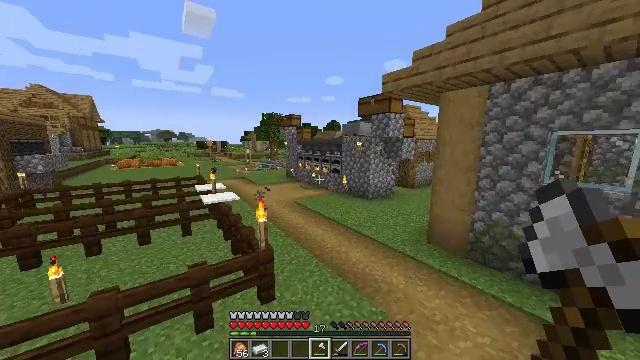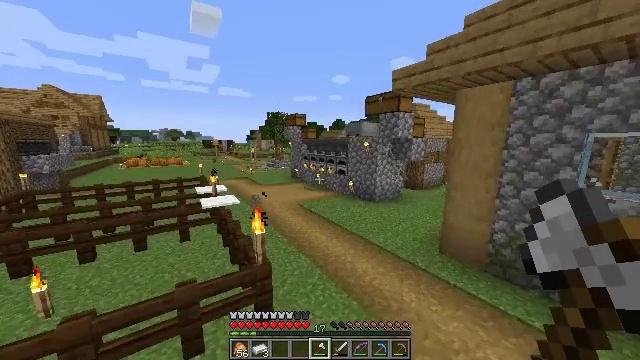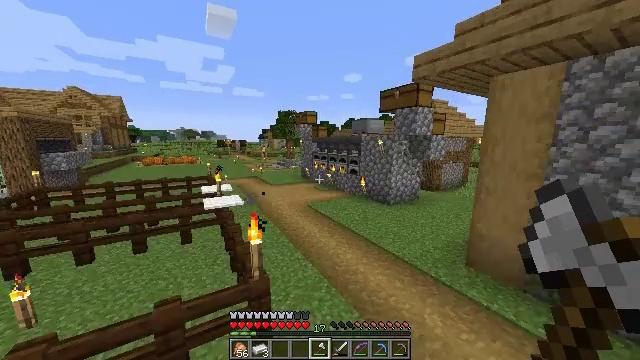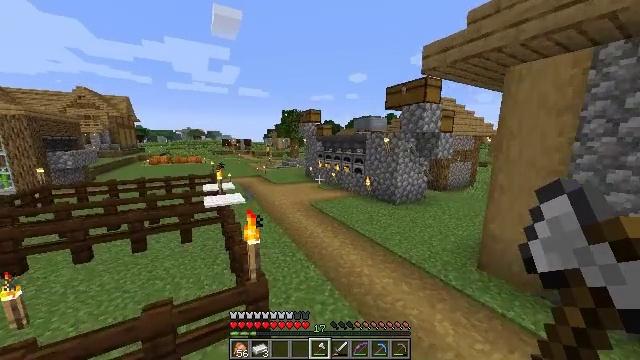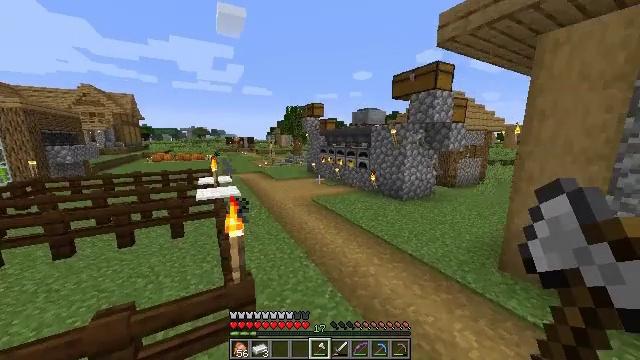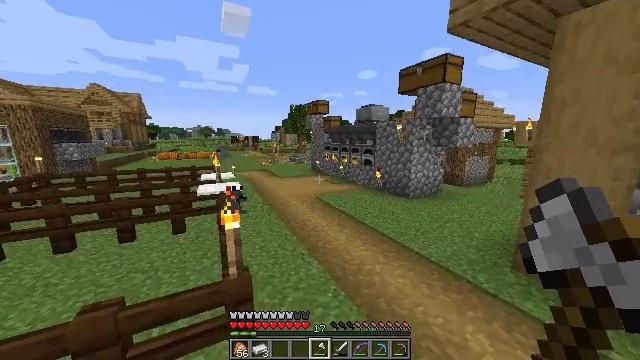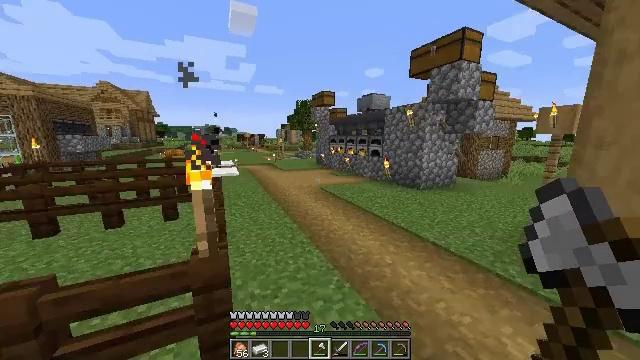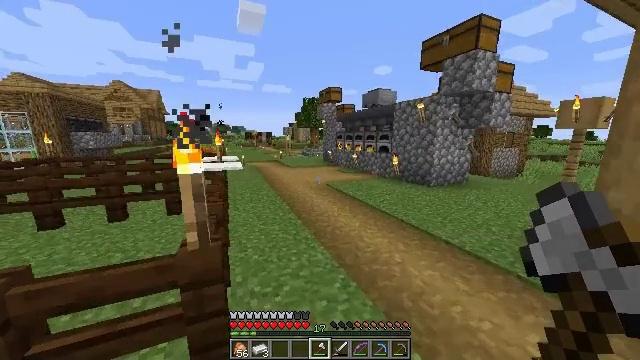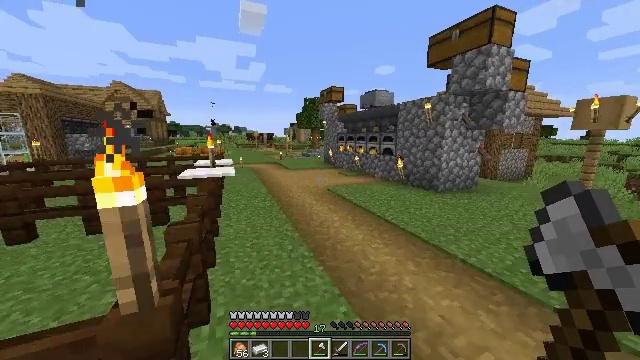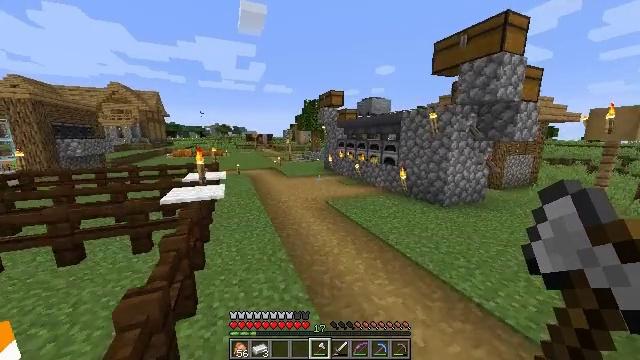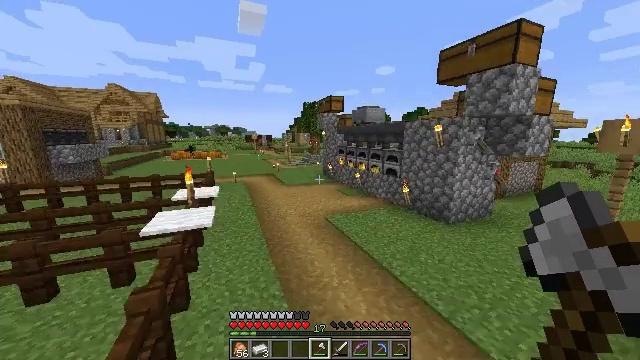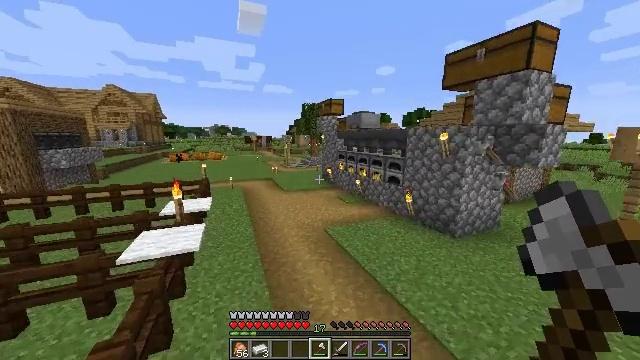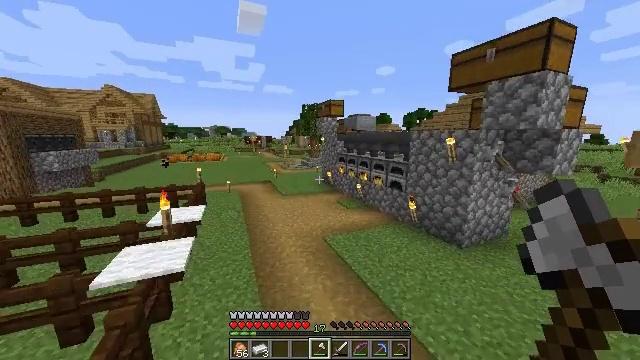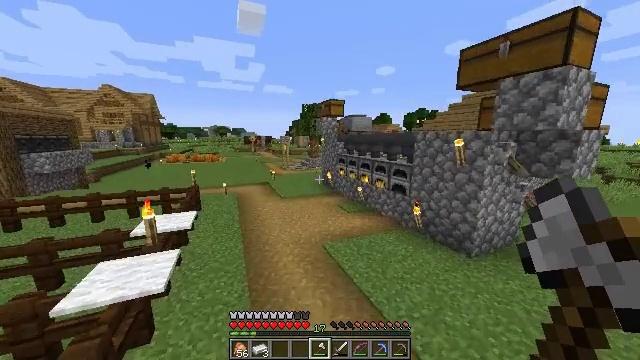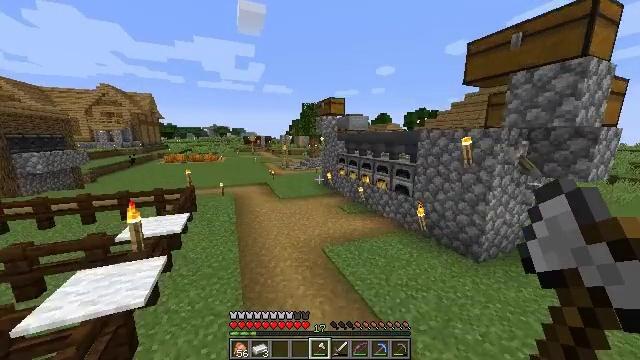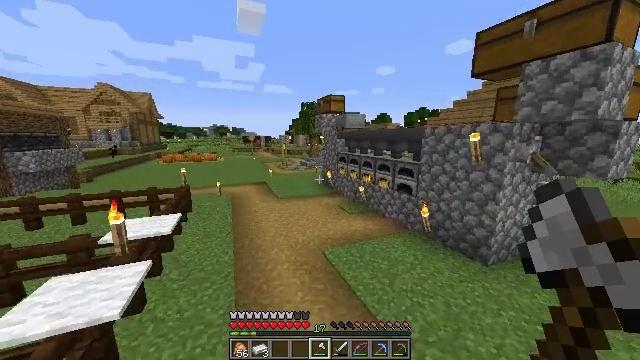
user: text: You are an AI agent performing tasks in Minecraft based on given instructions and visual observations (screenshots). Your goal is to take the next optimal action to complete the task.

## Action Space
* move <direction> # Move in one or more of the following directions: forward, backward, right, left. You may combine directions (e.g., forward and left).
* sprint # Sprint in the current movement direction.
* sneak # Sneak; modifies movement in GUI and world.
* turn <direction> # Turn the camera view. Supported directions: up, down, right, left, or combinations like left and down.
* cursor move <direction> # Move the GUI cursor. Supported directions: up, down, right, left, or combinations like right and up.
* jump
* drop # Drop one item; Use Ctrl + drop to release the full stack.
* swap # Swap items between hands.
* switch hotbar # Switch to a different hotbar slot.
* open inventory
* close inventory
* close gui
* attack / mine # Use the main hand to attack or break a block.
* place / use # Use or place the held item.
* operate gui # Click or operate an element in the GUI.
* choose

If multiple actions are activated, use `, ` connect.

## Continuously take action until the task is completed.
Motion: motion action
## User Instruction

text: Activate the furnace to craft dried kelp.
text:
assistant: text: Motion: move forward, turn left, jump
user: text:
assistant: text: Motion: move forward, turn left, jump
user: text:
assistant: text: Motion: move forward, turn left, jump
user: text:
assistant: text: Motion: move forward, turn left, jump
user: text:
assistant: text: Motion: move forward, turn left, jump
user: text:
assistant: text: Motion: move forward, turn left, jump
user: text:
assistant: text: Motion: move forward, turn left, jump
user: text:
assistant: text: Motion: move forward, sprint, jump
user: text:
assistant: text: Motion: move forward, sprint, jump
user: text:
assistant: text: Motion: move forward, sprint, jump
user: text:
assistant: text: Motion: move forward, sprint, jump
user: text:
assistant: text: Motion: move forward, jump
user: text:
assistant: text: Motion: move forward, jump
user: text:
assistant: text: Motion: move forward, jump
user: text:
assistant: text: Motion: move forward, jump
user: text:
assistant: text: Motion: move forward, jump
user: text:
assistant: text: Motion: move forward, jump
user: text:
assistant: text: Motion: move forward, jump
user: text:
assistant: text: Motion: move forward, sprint, jump
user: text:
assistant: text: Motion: move forward, sprint, jump
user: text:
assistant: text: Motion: move forward, sprint, jump
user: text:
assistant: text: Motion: move forward, sprint, jump
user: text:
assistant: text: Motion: move forward, sprint, jump
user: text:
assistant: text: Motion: move forward, jump
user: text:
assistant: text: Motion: move forward, jump
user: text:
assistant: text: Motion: move forward, jump
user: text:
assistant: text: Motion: move forward, jump
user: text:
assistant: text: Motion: move forward, jump
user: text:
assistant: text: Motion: move forward, jump
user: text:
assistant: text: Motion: move forward, jump